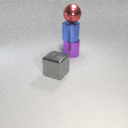
large purple metal cylinder below large red metal sphere